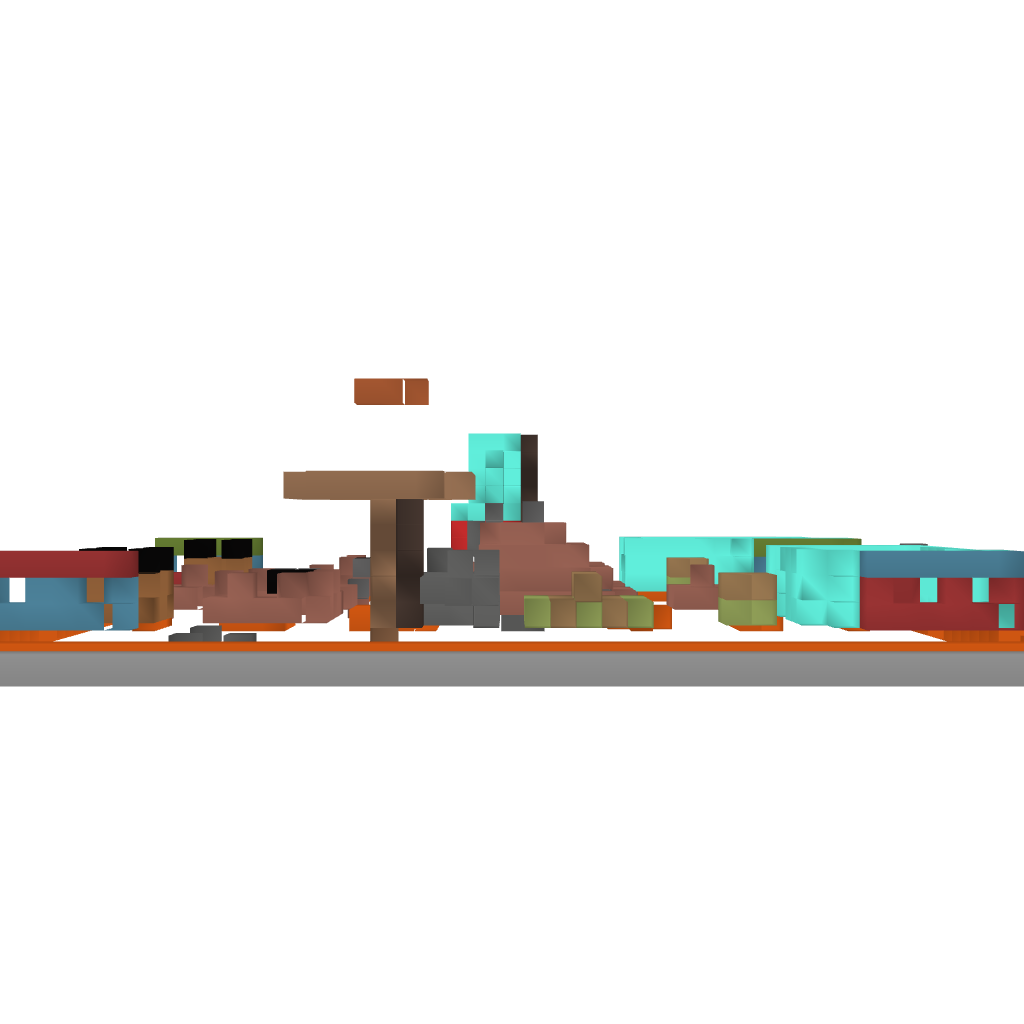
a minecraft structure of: GunFun